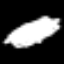
Label: frog